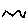
Label: zigzag